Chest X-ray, AP view. Patient: 54 years old, sex F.
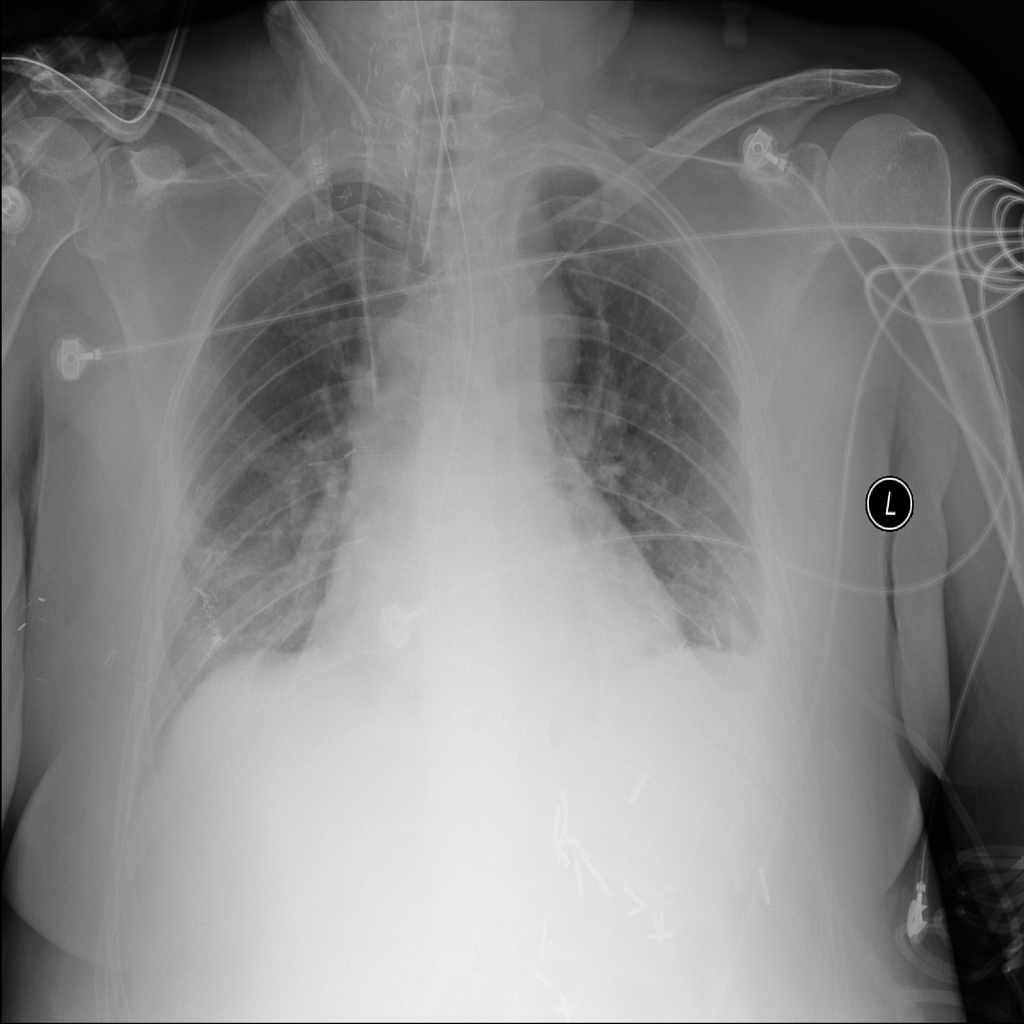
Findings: Atelectasis